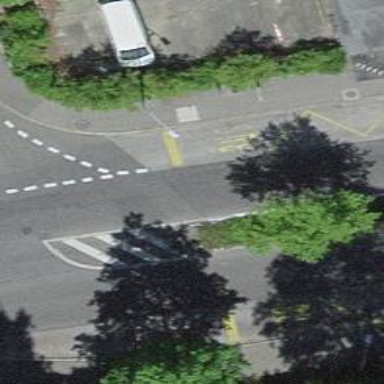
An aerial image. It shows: Bus stop equipped with public transport stop position.